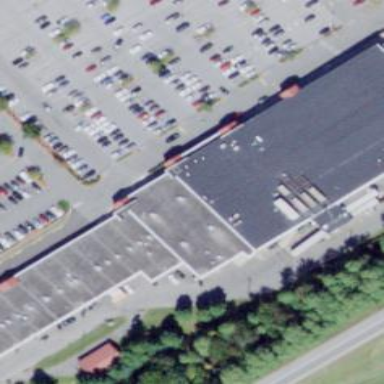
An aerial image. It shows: Mall building.